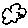
Label: cloud